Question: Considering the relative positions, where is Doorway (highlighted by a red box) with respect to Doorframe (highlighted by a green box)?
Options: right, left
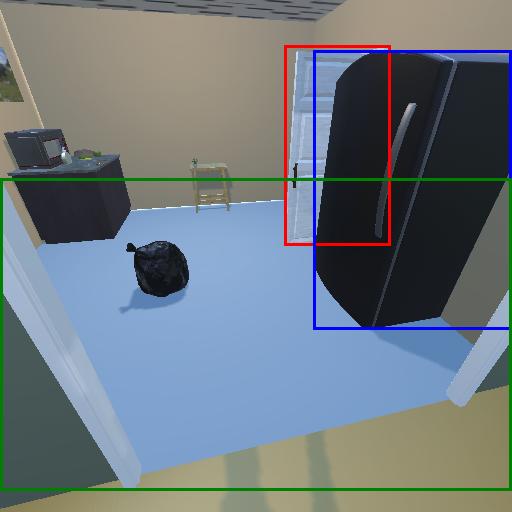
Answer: right